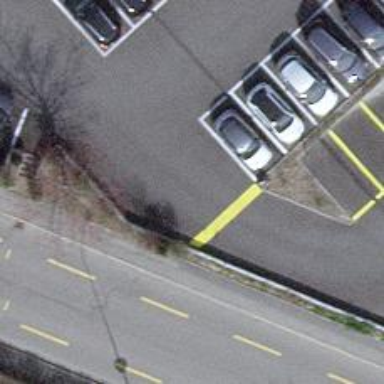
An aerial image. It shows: Car-sharing service available at this location.